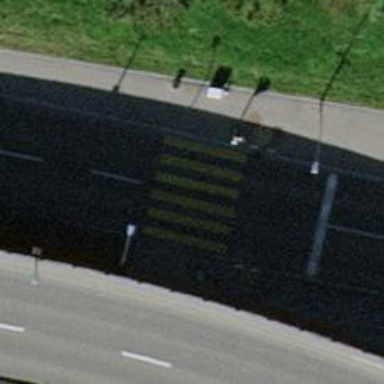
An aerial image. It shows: Zebra crossing with traffic signals.